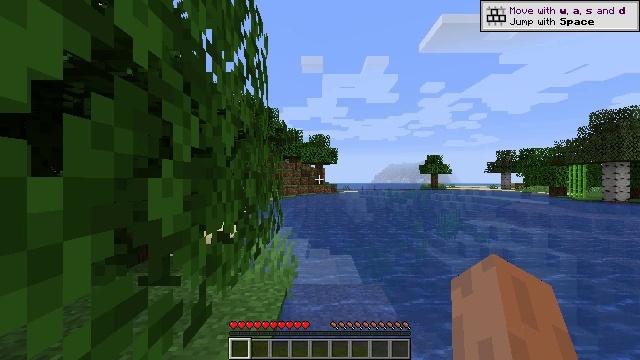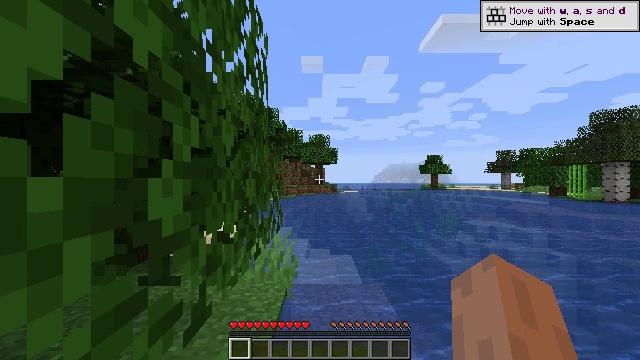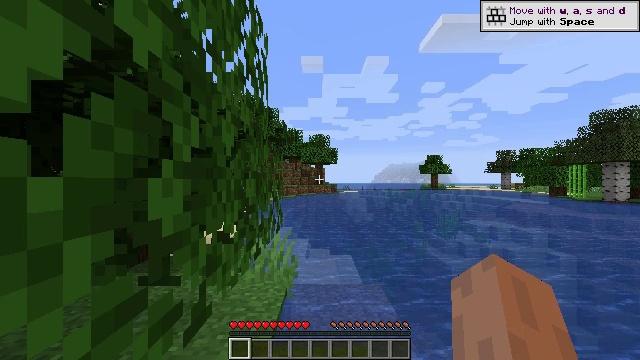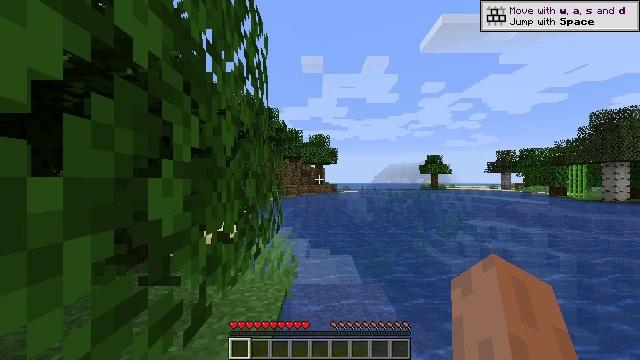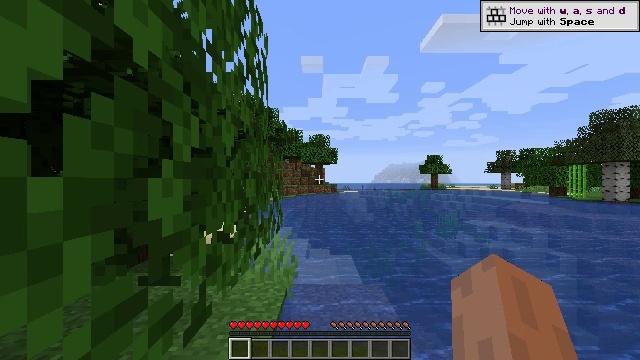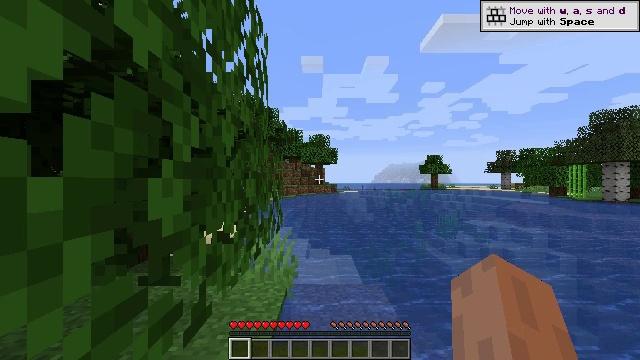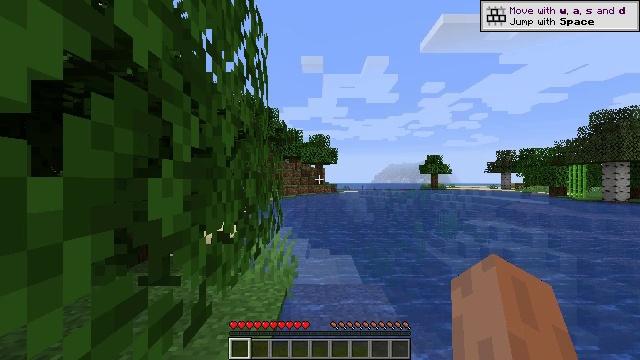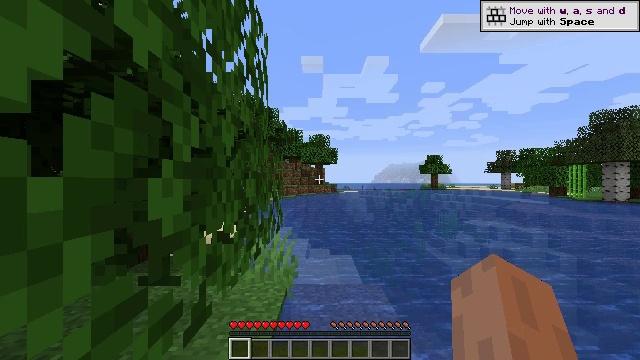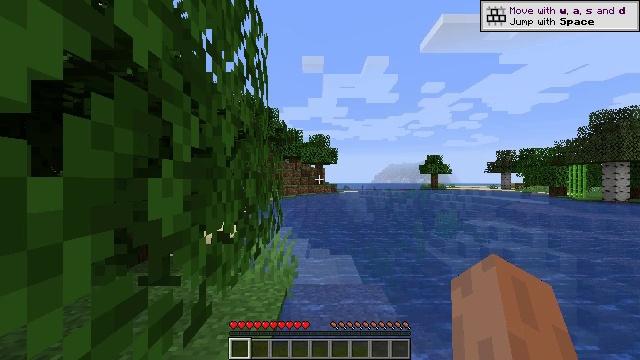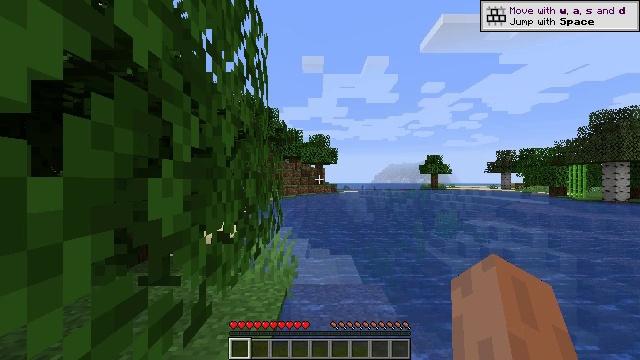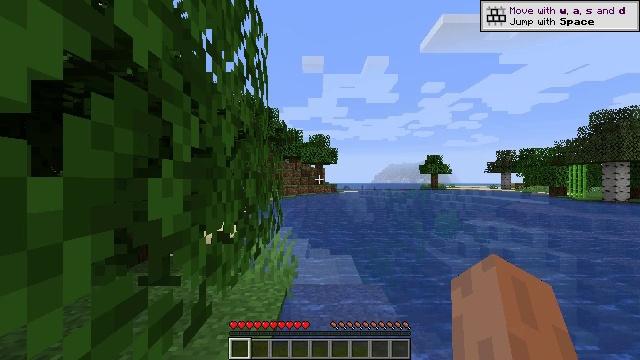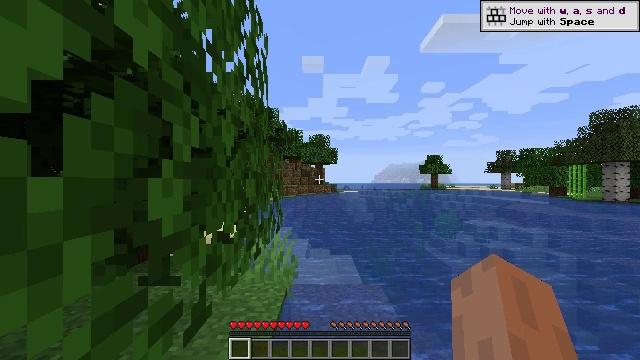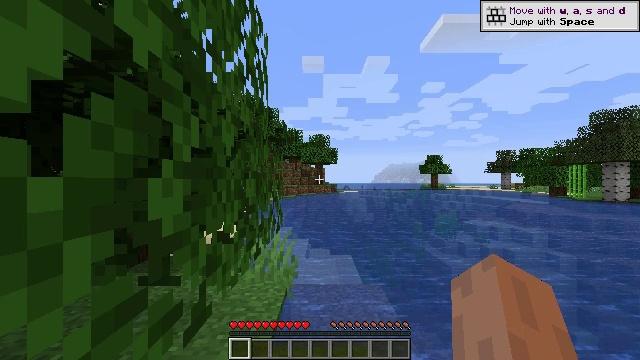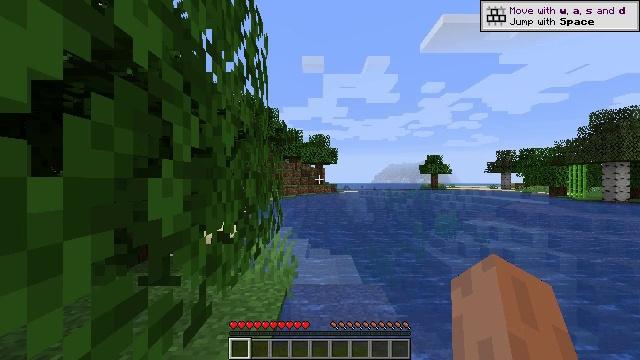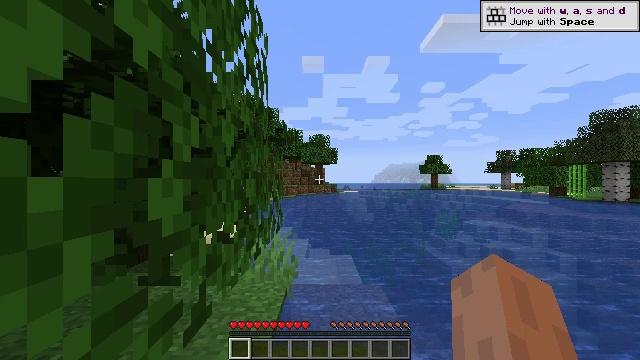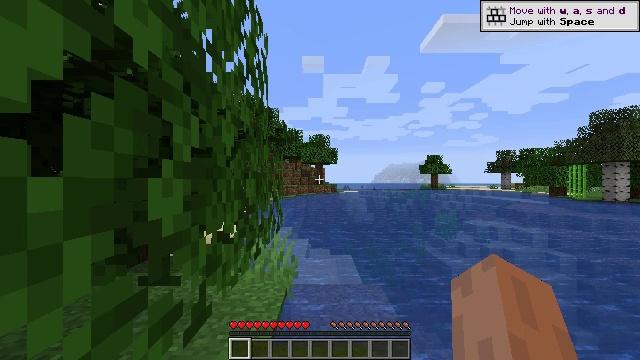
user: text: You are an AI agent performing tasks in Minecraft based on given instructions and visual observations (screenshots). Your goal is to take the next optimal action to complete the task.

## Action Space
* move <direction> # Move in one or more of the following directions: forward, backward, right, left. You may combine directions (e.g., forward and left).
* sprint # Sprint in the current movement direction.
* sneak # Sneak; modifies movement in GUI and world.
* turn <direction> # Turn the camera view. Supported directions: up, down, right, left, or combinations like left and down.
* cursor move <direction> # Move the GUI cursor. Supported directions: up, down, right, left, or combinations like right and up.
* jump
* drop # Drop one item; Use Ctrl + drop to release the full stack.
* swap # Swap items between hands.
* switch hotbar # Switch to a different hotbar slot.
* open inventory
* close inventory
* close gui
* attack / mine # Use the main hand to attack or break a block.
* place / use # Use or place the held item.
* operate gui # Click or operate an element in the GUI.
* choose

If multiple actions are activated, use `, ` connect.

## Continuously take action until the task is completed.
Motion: motion action
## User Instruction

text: Collect the grass block using a shovel.
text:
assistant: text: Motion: no_op
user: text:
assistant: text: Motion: no_op
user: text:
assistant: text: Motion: no_op
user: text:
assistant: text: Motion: no_op
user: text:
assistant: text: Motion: no_op
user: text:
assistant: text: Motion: no_op
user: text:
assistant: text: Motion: no_op
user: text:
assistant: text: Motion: no_op
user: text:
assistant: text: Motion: no_op
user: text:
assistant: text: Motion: no_op
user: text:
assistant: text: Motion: no_op
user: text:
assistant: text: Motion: no_op
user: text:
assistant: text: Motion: no_op
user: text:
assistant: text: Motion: no_op
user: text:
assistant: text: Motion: no_op
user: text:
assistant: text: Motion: no_op
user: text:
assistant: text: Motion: no_op
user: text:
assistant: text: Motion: no_op
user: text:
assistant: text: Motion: no_op
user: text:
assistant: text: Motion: no_op
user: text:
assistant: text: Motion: no_op
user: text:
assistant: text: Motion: no_op
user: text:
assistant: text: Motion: no_op
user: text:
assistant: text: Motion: no_op
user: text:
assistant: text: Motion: no_op
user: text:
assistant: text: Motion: no_op
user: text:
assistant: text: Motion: no_op
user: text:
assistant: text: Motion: no_op
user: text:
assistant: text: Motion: no_op
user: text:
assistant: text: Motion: no_op